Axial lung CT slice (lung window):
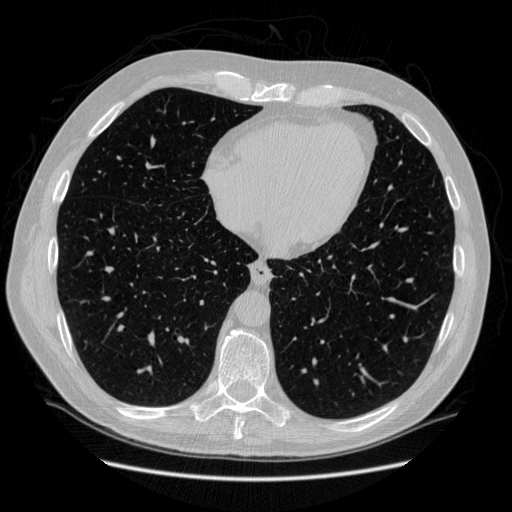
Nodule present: no